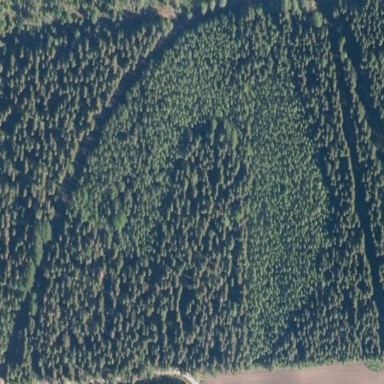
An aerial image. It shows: Mixed leaf woodland.